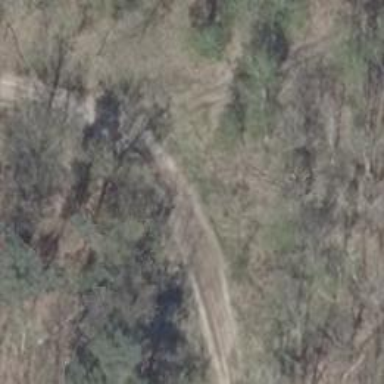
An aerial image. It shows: Track road with grade4 tracktype.